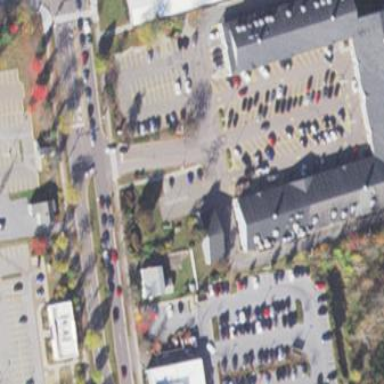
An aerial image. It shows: Mall building.